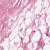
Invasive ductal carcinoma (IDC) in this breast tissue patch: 0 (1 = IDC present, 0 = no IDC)